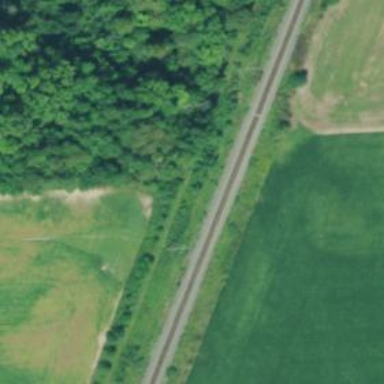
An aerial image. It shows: Railway track.